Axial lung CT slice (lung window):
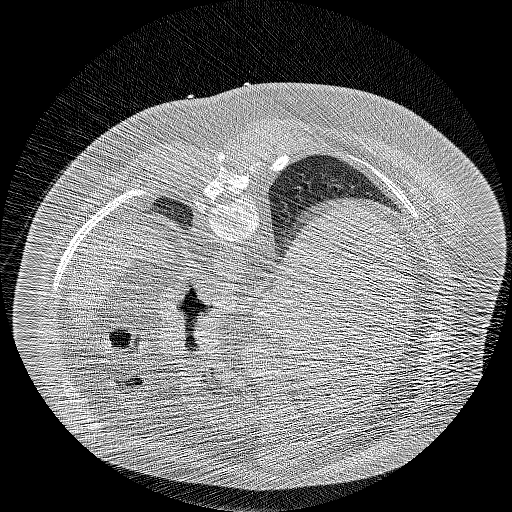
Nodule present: no